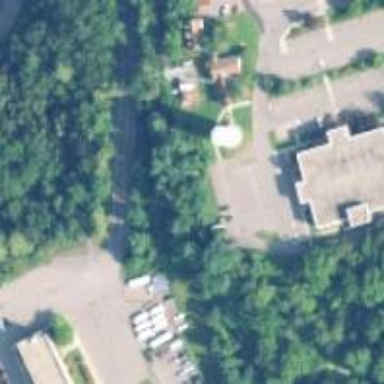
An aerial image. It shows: Water tower that is man-made.